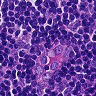
Metastatic tissue present: no